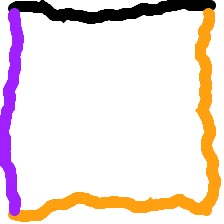
Shape: square